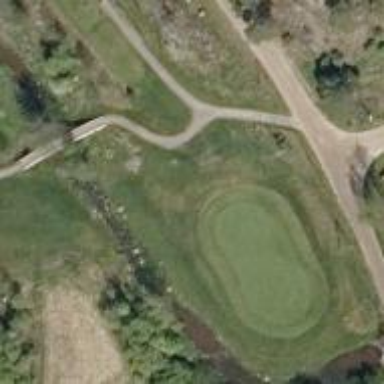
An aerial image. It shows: Path for both road and golf.